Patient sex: M
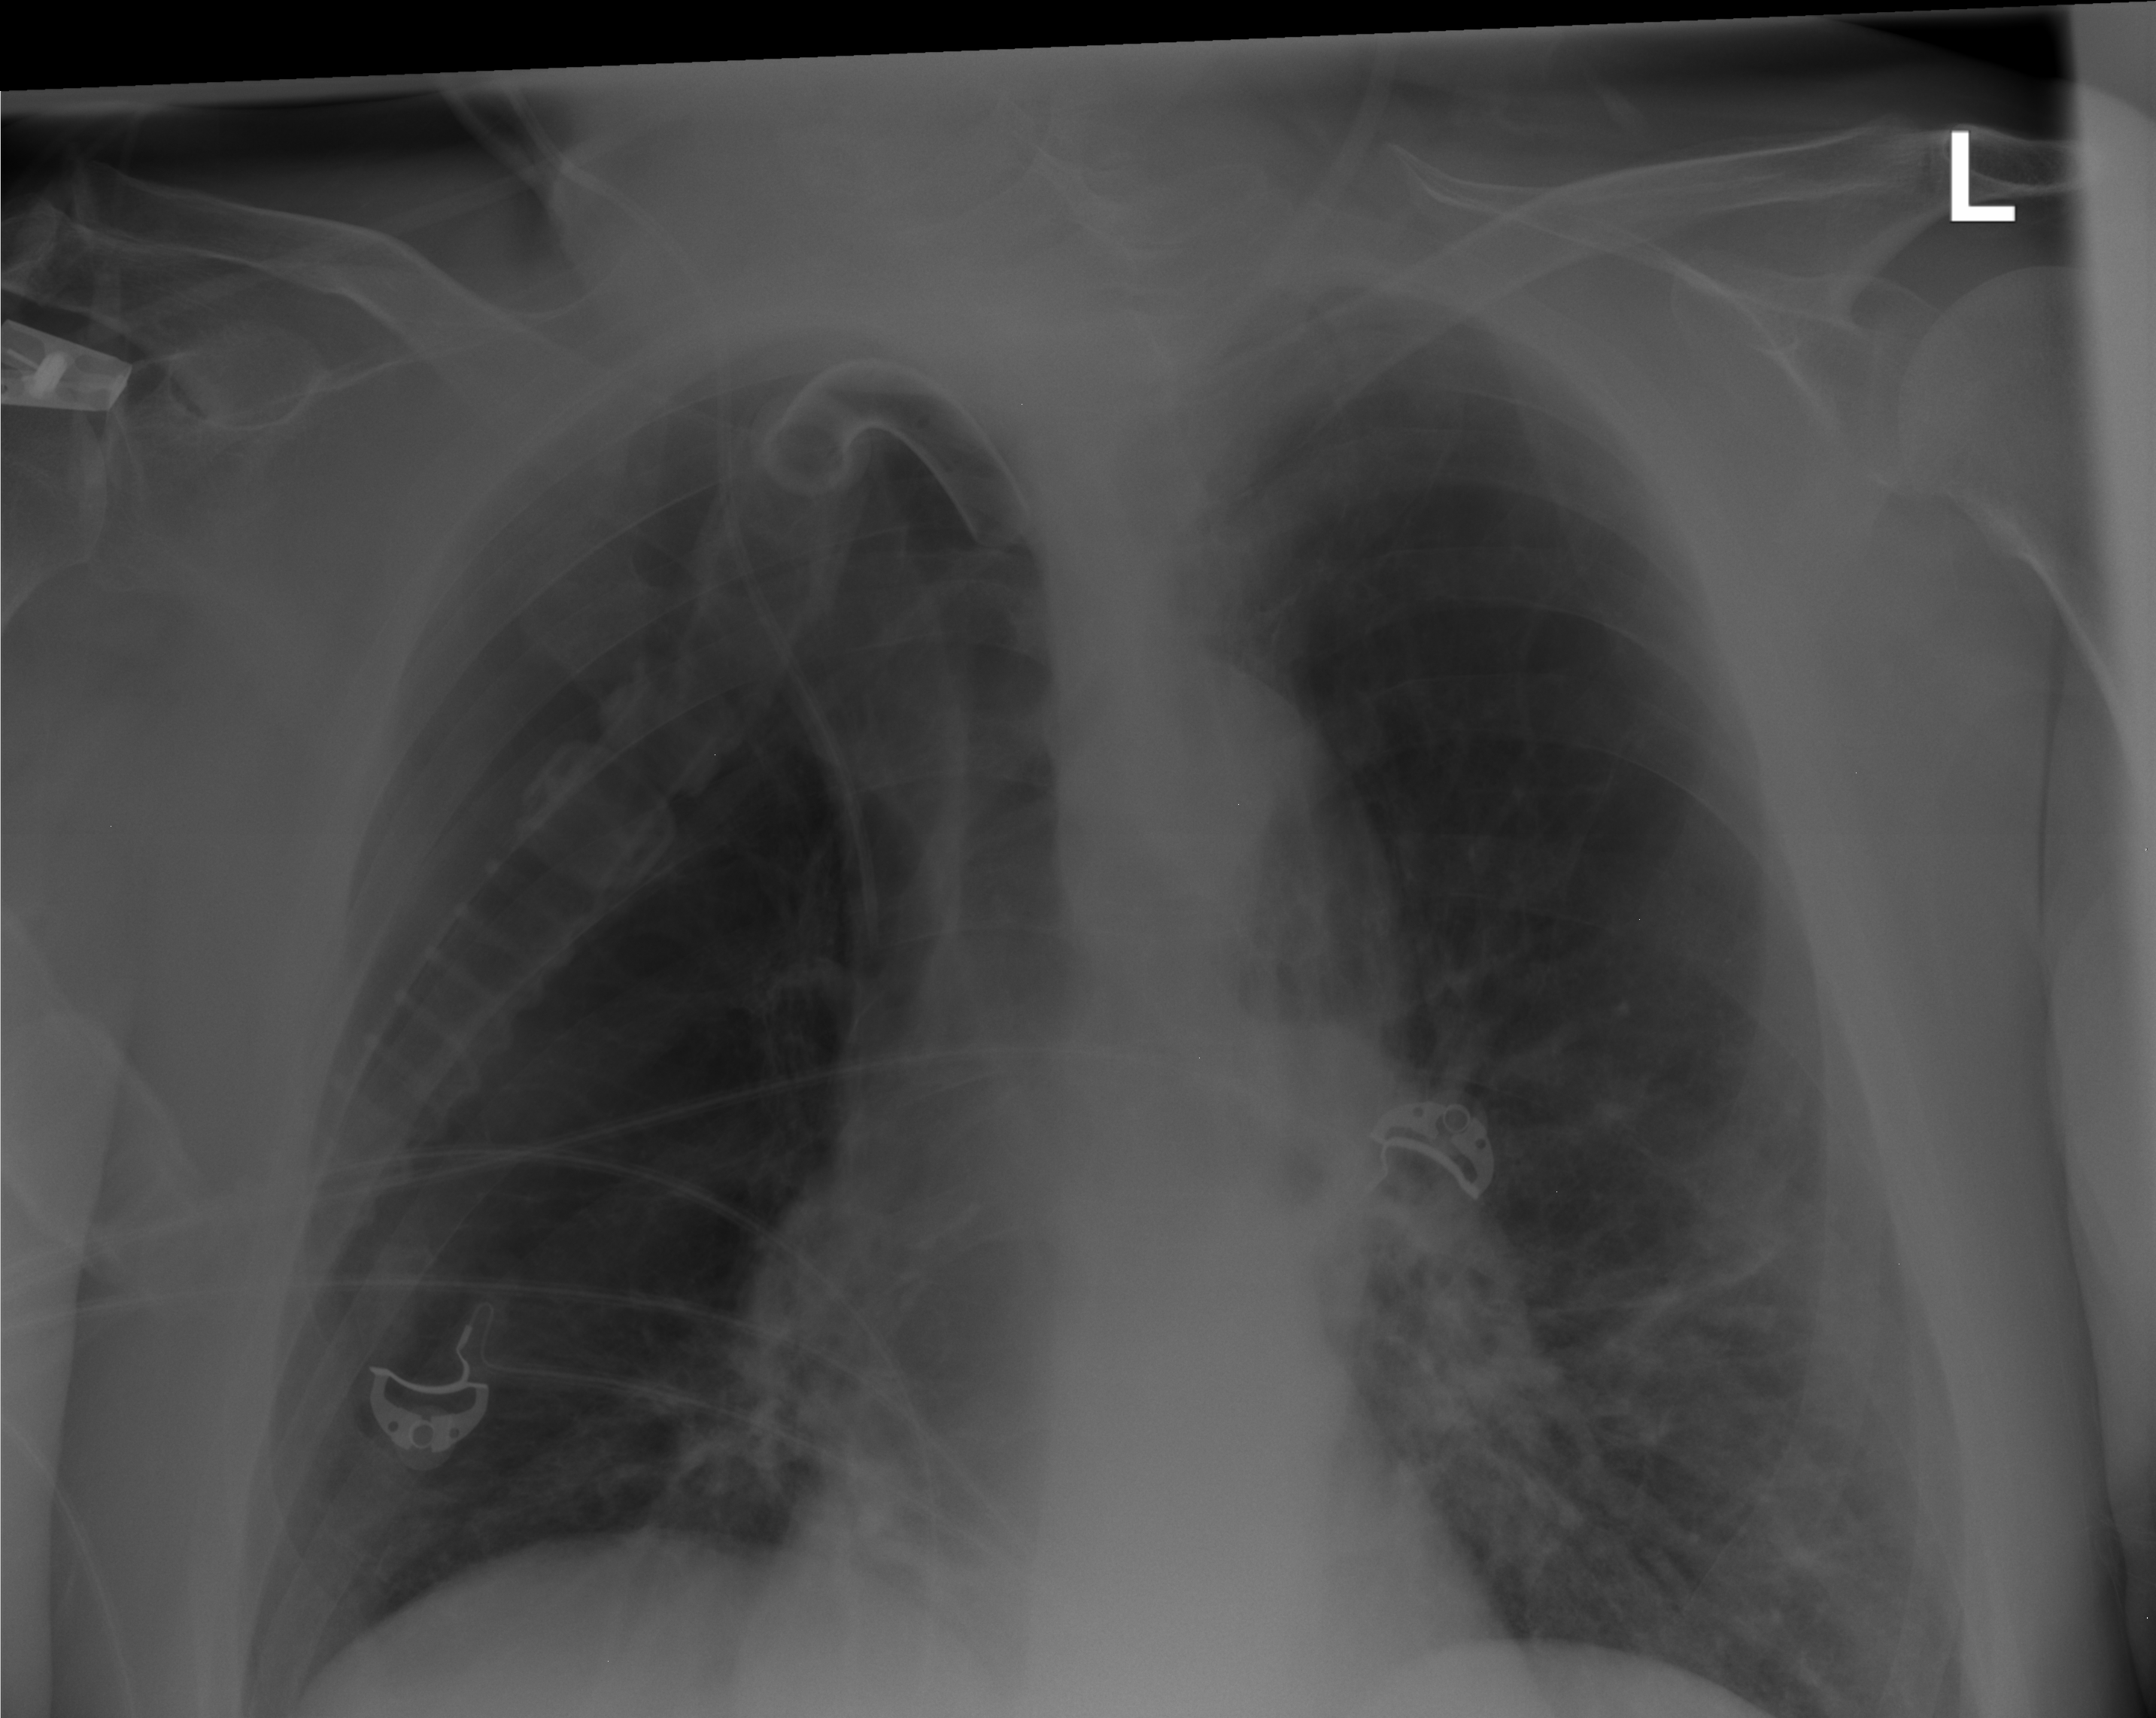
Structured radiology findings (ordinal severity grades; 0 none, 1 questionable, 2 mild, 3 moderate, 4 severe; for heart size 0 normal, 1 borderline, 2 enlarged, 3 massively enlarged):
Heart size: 0
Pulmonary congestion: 0
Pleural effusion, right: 0
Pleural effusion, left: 0
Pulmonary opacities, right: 0
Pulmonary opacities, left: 2
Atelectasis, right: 0
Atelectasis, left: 0